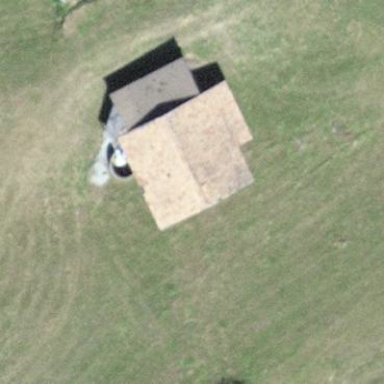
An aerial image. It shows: Rural barn.